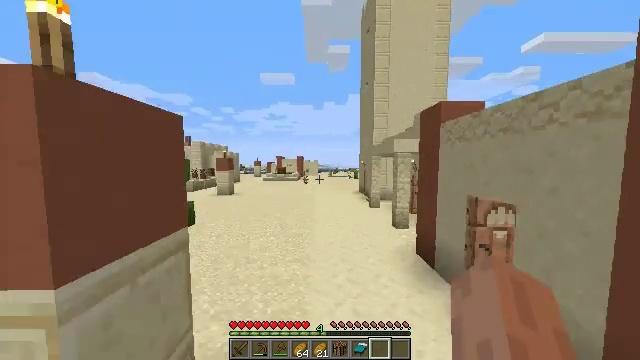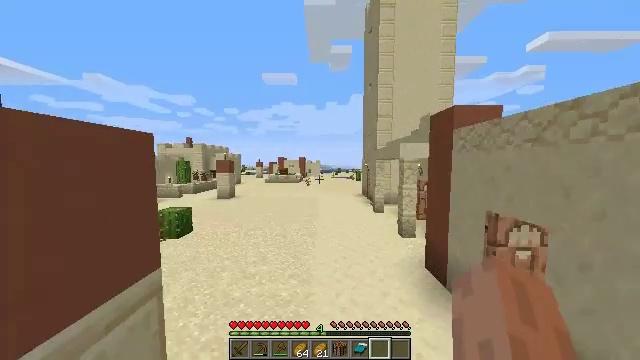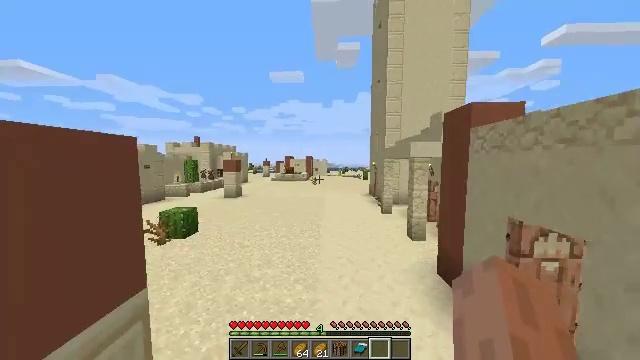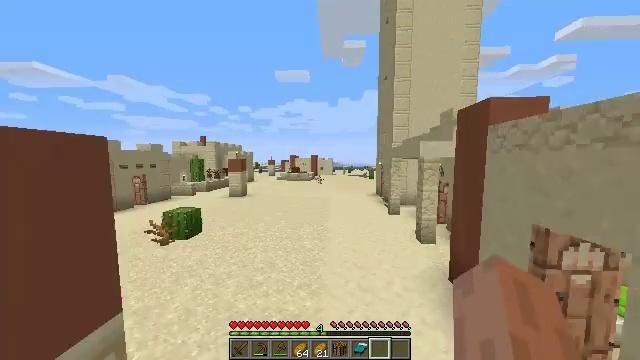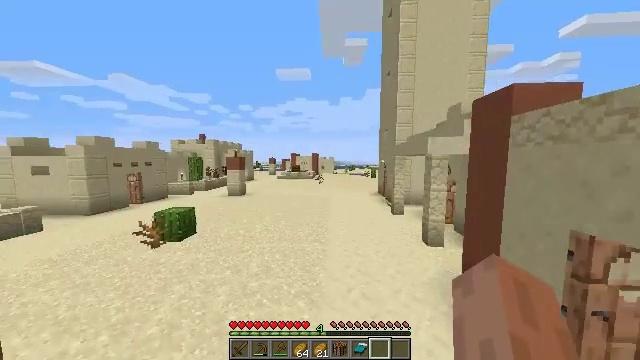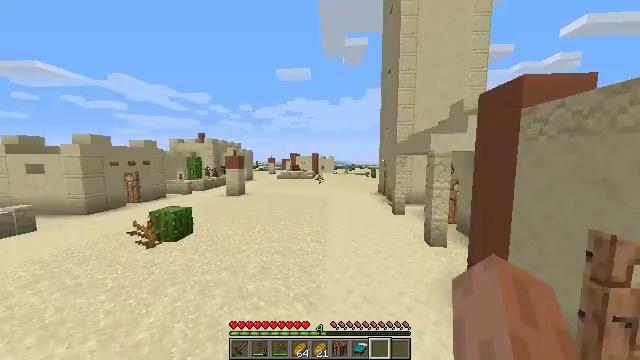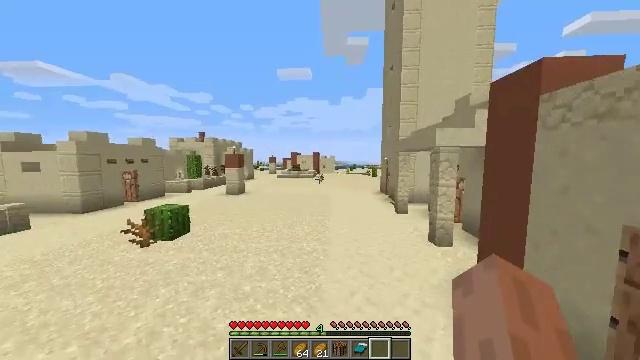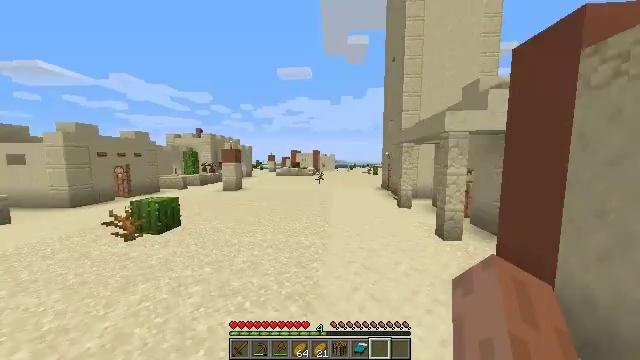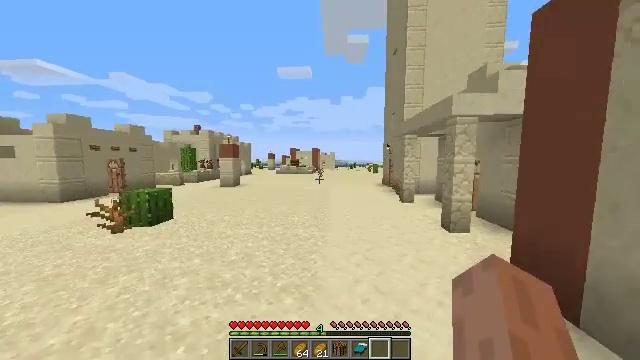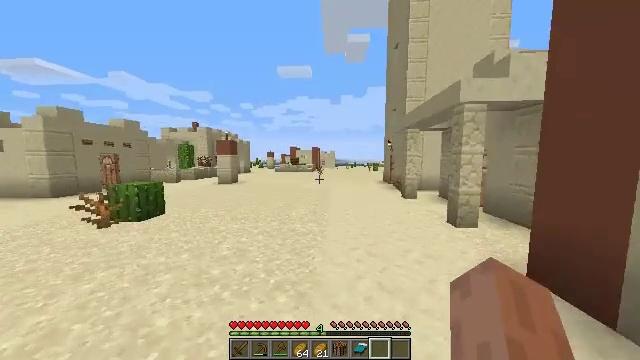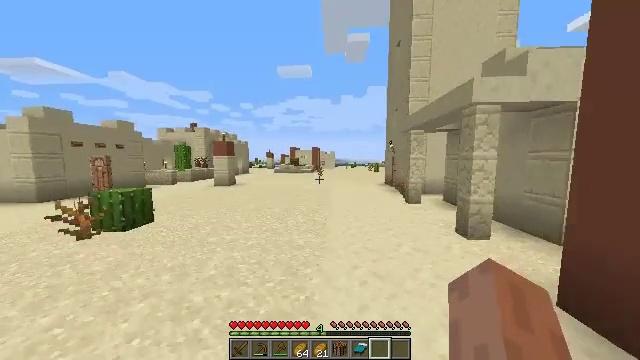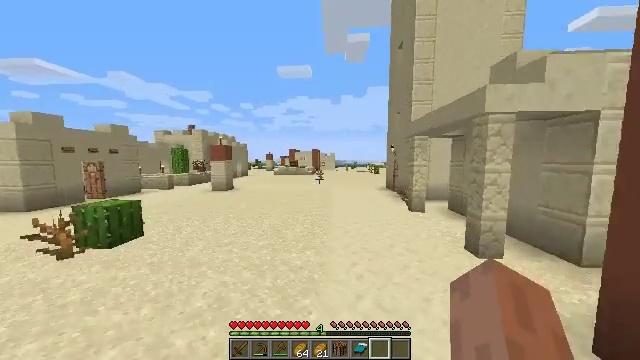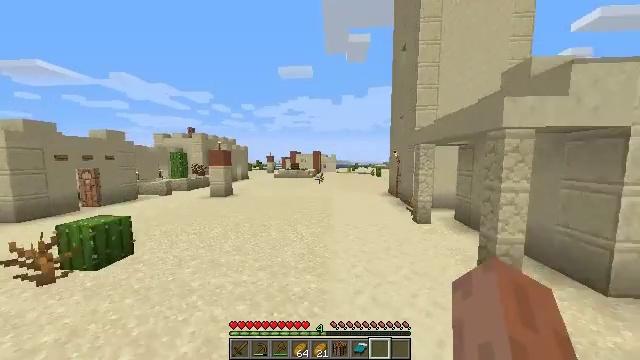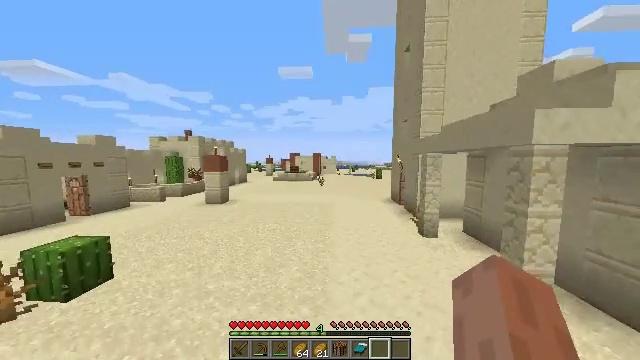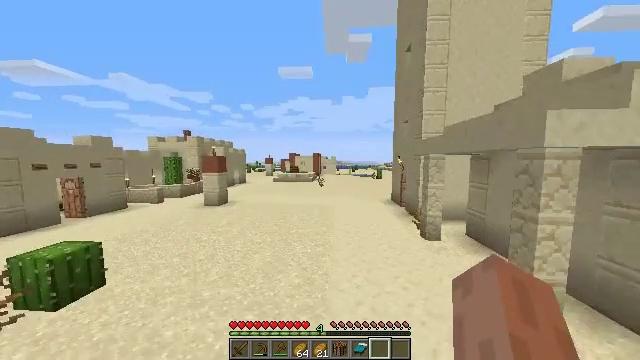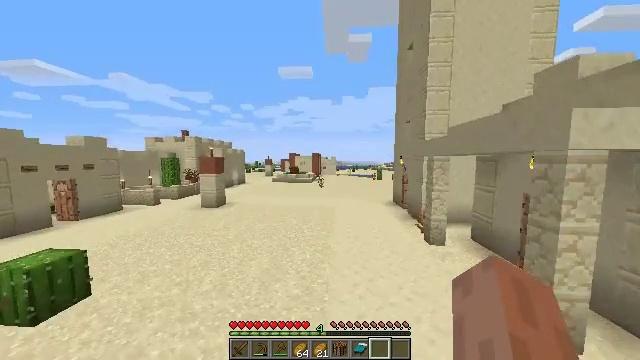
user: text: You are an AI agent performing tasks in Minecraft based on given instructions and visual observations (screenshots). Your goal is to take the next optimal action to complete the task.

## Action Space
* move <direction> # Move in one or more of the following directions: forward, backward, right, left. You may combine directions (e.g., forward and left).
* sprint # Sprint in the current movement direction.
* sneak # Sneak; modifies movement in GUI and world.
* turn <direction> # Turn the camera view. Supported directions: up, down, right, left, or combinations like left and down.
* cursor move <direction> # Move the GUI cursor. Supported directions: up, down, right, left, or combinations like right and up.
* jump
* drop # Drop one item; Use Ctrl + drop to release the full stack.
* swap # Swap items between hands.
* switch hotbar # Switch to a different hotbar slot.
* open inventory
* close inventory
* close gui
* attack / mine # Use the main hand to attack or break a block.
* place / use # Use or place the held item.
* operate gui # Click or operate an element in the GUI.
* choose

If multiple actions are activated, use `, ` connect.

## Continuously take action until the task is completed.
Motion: motion action
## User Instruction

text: Break the blast furnace block.
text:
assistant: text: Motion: move forward, jump
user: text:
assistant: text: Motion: move forward, turn left, jump
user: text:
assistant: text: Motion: move forward, turn left, jump
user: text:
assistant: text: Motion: move forward, jump
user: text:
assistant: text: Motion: move forward, jump
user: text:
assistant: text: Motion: move forward, jump
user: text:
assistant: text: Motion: move forward, jump
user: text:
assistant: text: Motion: move forward, jump
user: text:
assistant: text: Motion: move forward, jump
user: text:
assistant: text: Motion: move forward, jump
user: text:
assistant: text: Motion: move forward, jump
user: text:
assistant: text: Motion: move forward, jump
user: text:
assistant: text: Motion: move forward, jump
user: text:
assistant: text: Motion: move forward, jump
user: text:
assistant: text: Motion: move forward, jump
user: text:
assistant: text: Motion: move forward, jump
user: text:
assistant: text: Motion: move forward, jump
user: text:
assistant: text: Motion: move forward, jump
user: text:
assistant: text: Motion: move forward, jump
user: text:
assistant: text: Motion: move forward, jump
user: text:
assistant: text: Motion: move forward, jump
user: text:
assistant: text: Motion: move forward, jump
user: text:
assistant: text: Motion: move forward, jump
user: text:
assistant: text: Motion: move forward, jump
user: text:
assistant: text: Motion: move forward and move left, jump
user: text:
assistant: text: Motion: move forward and move left, jump
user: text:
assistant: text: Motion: move forward and move left, jump
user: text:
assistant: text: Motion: move forward and move left, jump
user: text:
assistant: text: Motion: move forward and move left, jump
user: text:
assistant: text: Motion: move forward and move left, jump